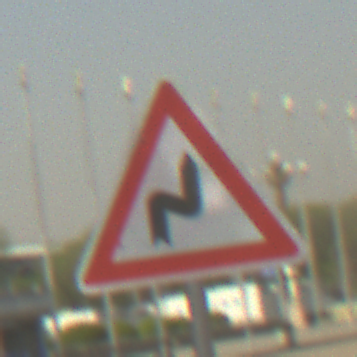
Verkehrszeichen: DoppelkurveRechts
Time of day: MorningAfternoon
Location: Outdoor (Suburban)
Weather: Clear
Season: NotSpecified
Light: Natural